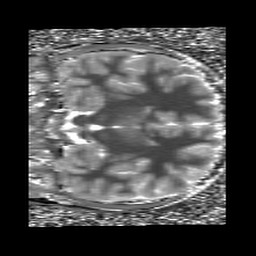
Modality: T1map
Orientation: coronal
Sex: female
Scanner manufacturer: siemens
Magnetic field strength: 3 T
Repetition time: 5 s
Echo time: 0.00355 s